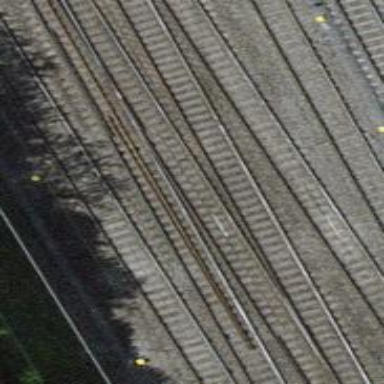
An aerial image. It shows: Single-track railway with electrified contact lines.